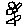
Label: flower